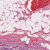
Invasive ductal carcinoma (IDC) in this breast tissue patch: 1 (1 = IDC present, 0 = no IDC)